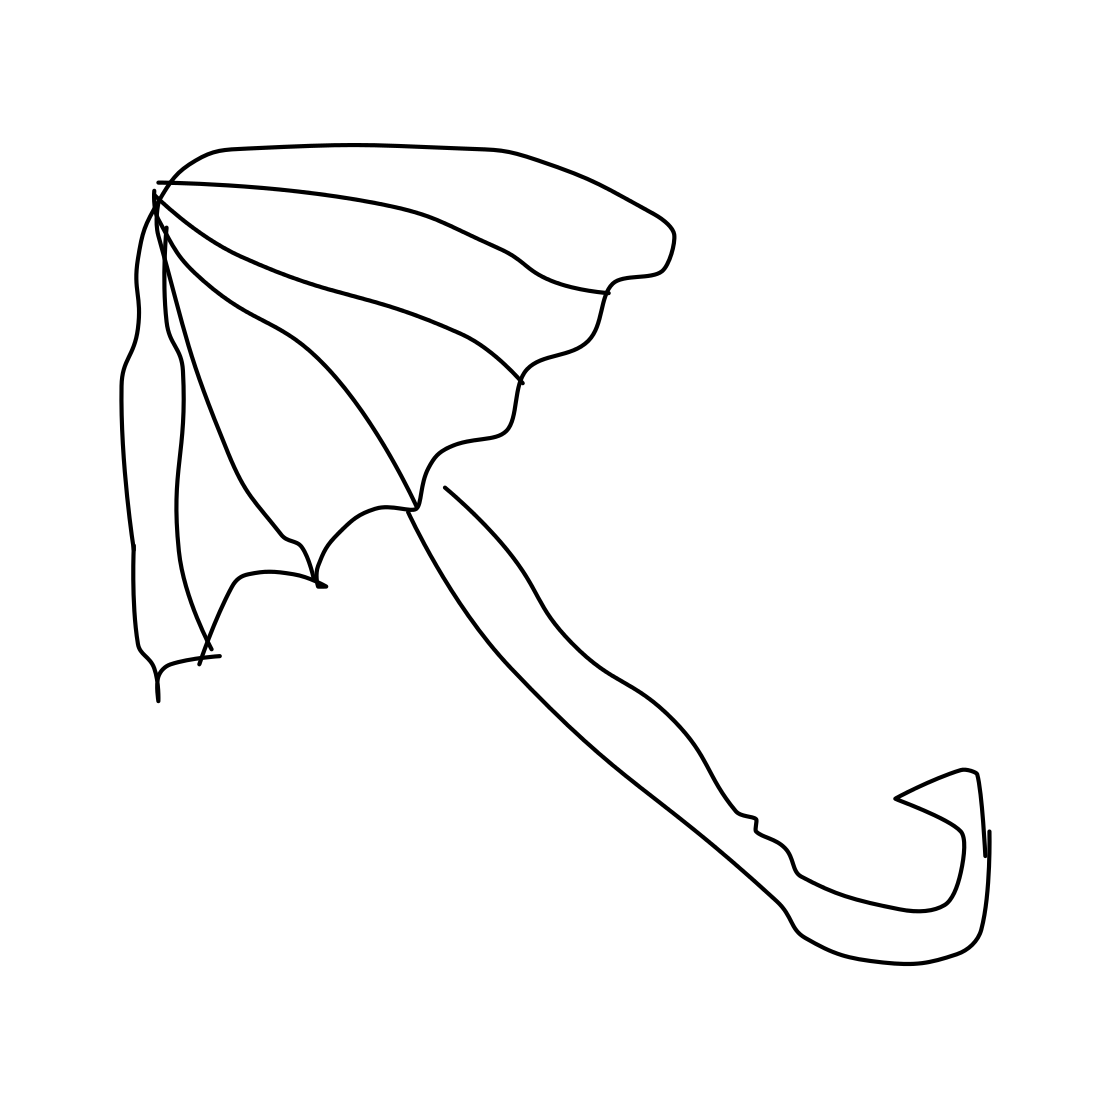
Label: umbrella